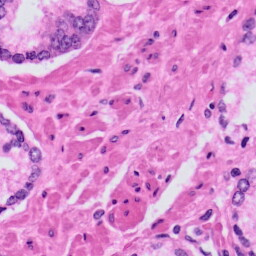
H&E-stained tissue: Prostate